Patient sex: M
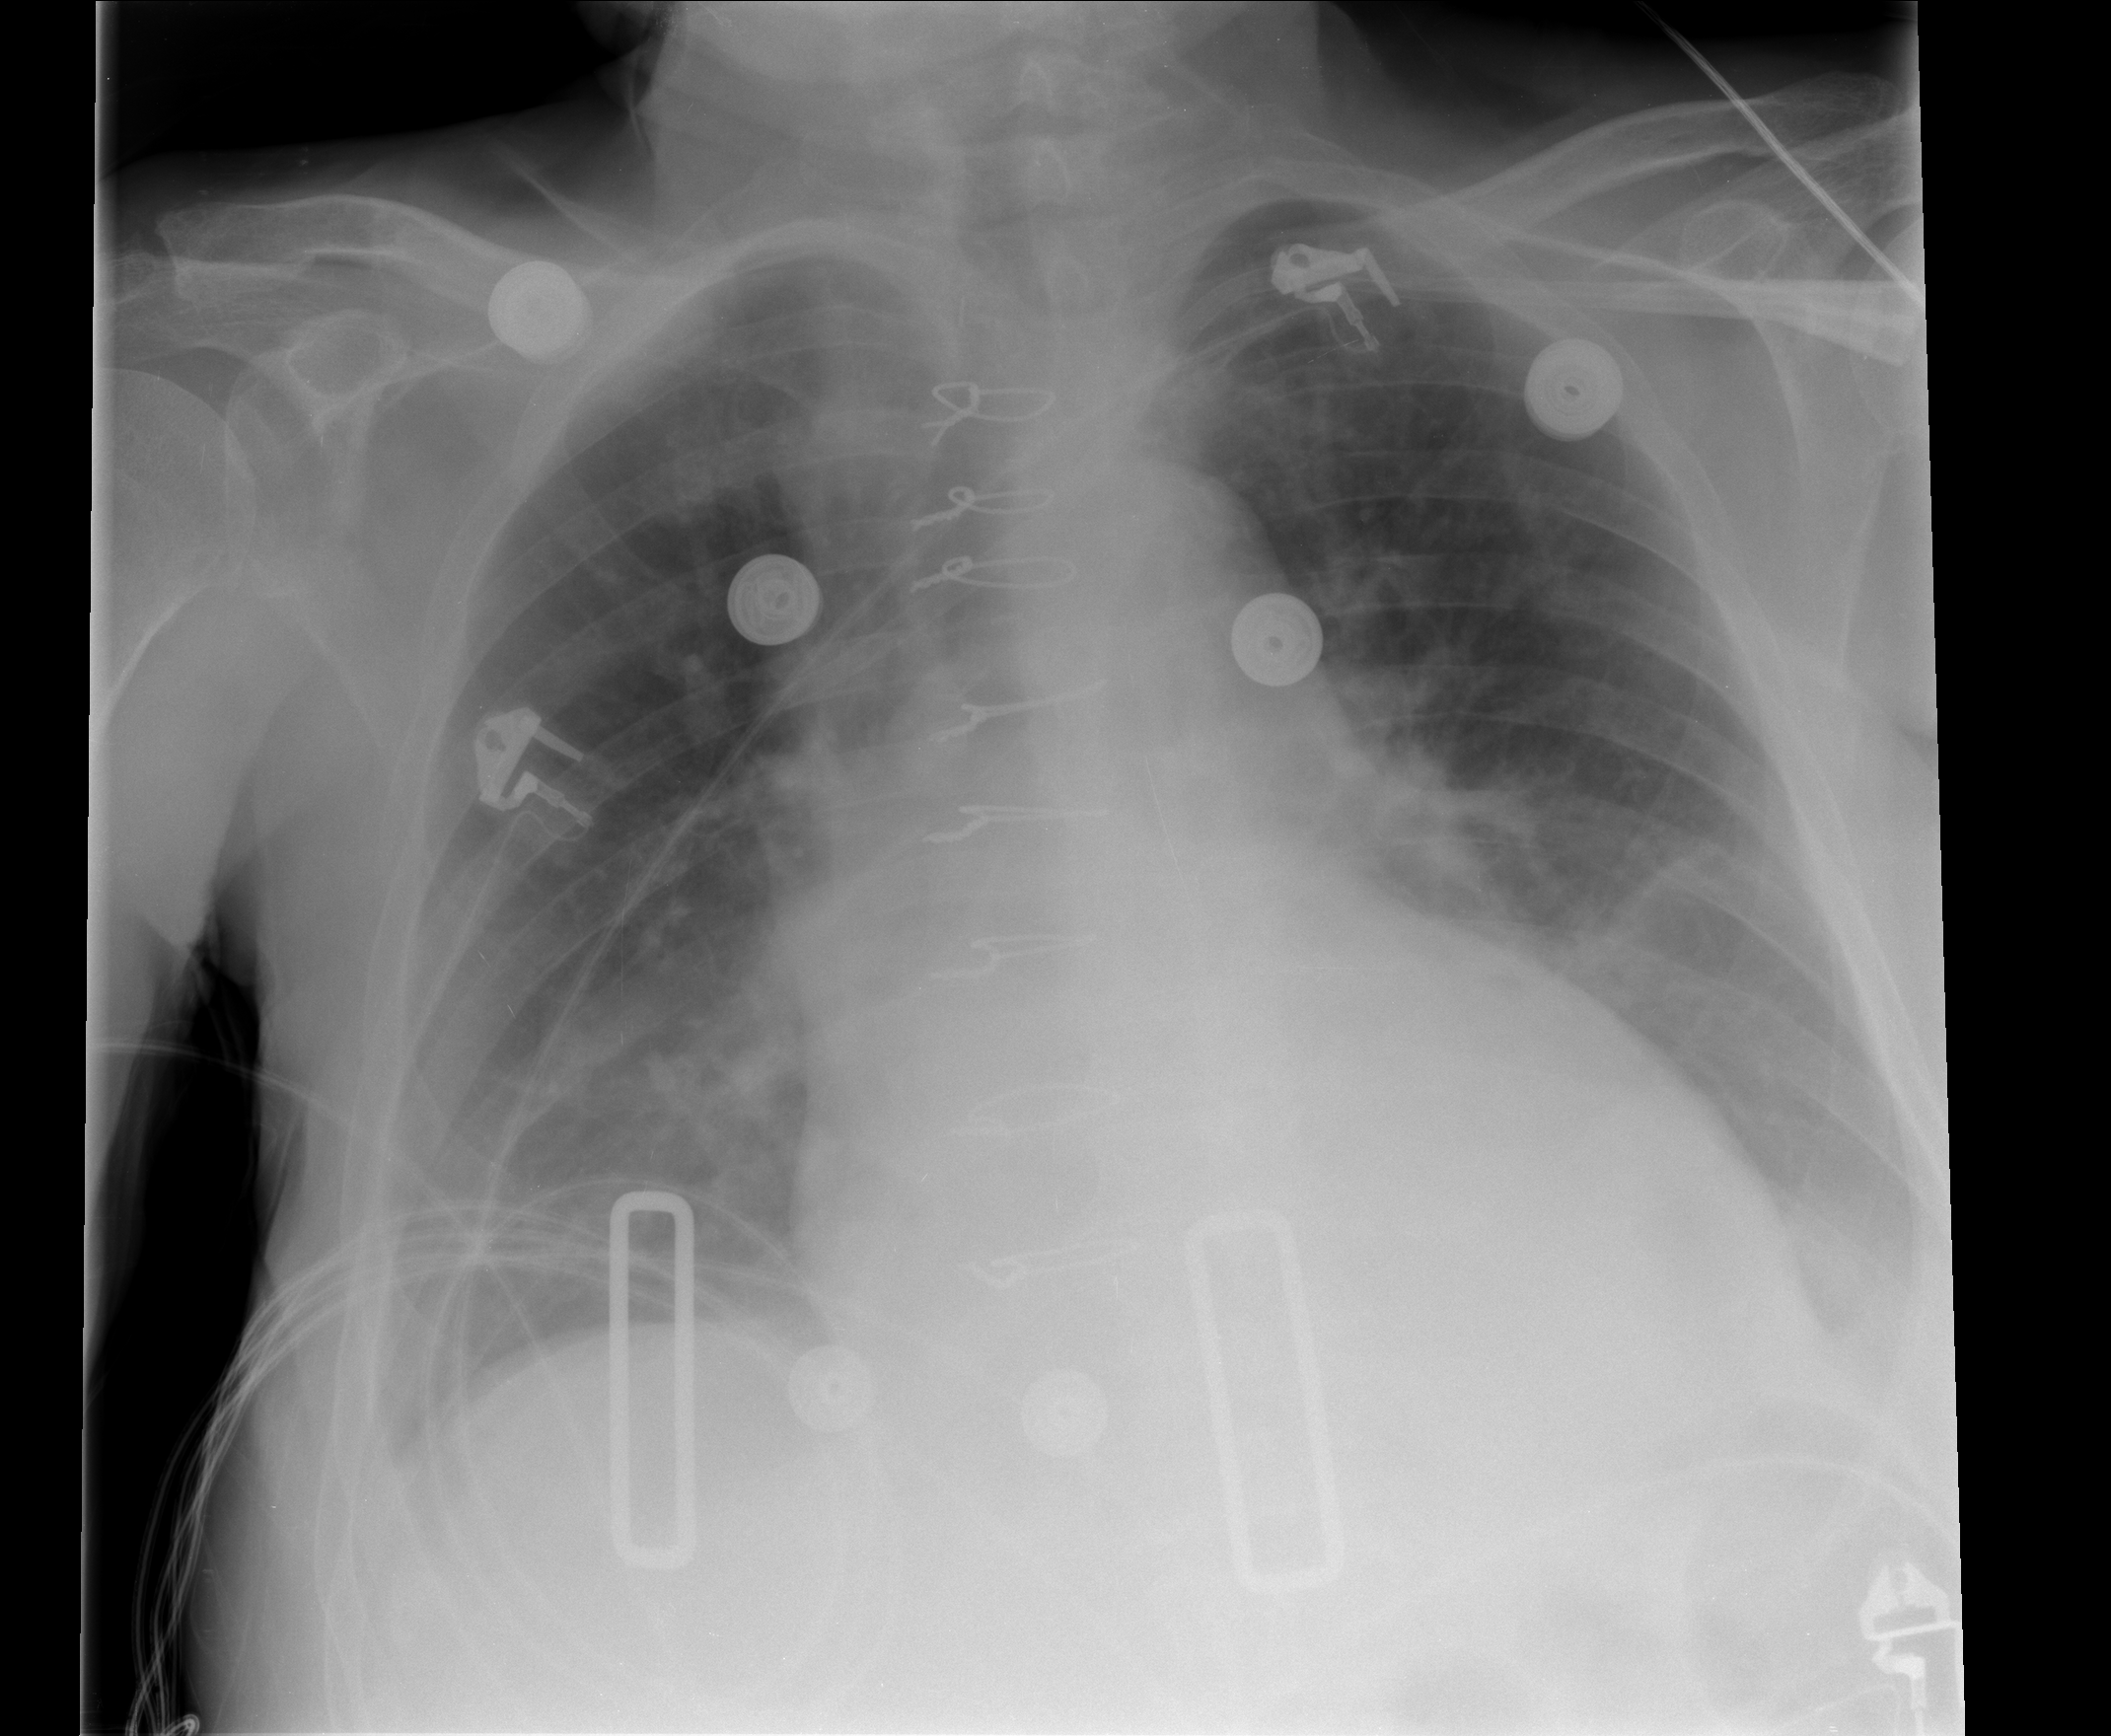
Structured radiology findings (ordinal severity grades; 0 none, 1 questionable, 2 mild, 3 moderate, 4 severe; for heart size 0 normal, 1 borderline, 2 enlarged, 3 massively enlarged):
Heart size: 2
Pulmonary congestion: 2
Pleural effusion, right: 1
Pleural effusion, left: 2
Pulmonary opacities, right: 2
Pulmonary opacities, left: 2
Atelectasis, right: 2
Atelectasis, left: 2